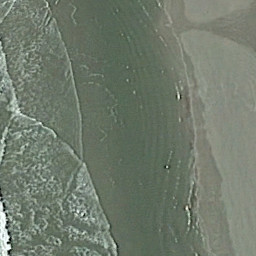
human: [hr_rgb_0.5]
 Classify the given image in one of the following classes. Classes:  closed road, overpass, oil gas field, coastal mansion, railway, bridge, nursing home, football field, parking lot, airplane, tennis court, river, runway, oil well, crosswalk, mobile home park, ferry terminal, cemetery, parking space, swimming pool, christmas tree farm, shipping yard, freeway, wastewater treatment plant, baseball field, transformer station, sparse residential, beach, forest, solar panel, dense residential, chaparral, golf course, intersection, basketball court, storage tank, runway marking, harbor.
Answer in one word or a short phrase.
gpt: beach